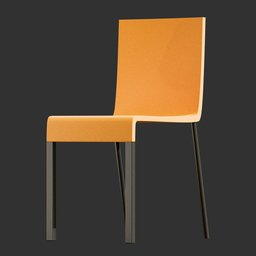
Label: furniture